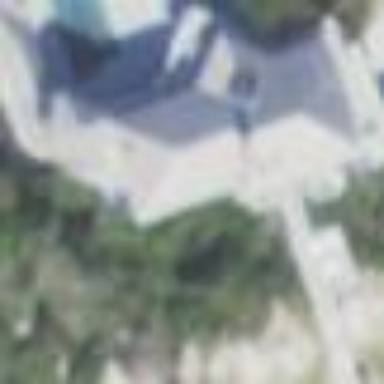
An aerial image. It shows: Simple house.